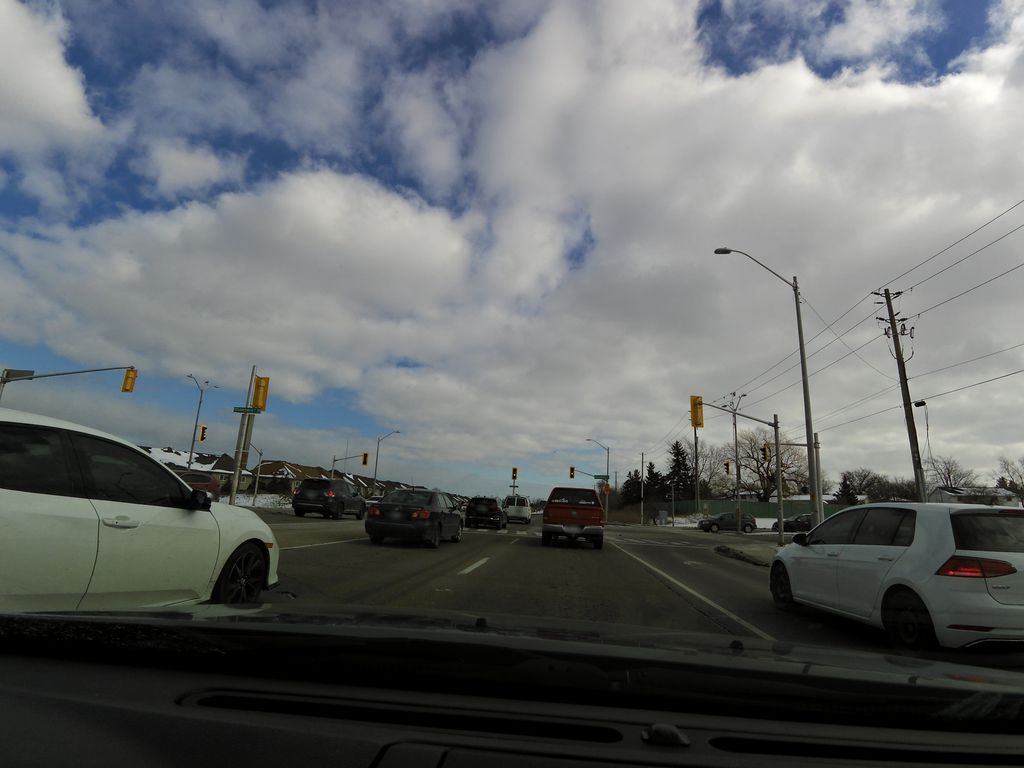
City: hamilton